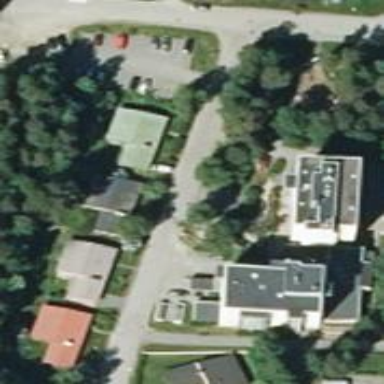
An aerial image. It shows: Public building.